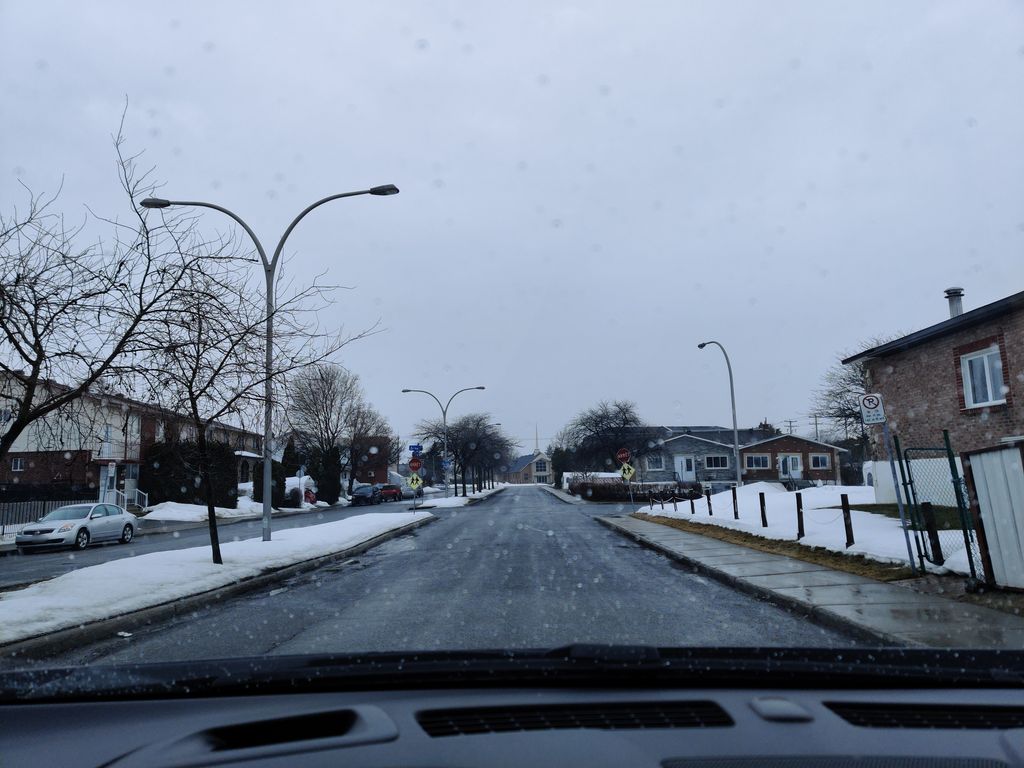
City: montreal